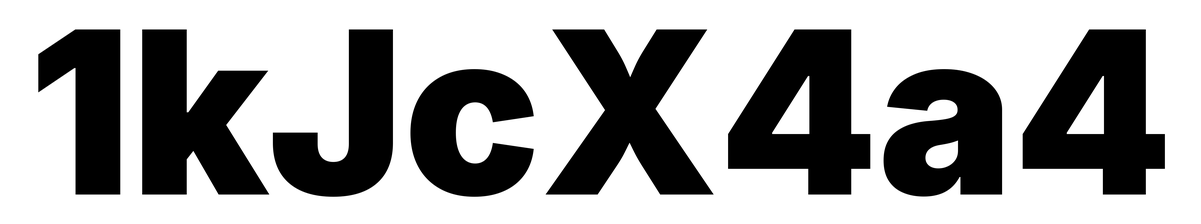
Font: Inter_Black